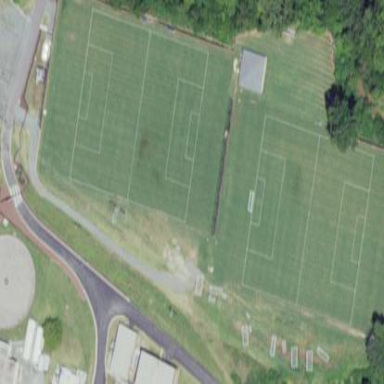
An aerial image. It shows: Soccer pitch designated for leisure and sports activities.